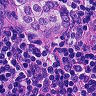
Metastatic tissue present: yes